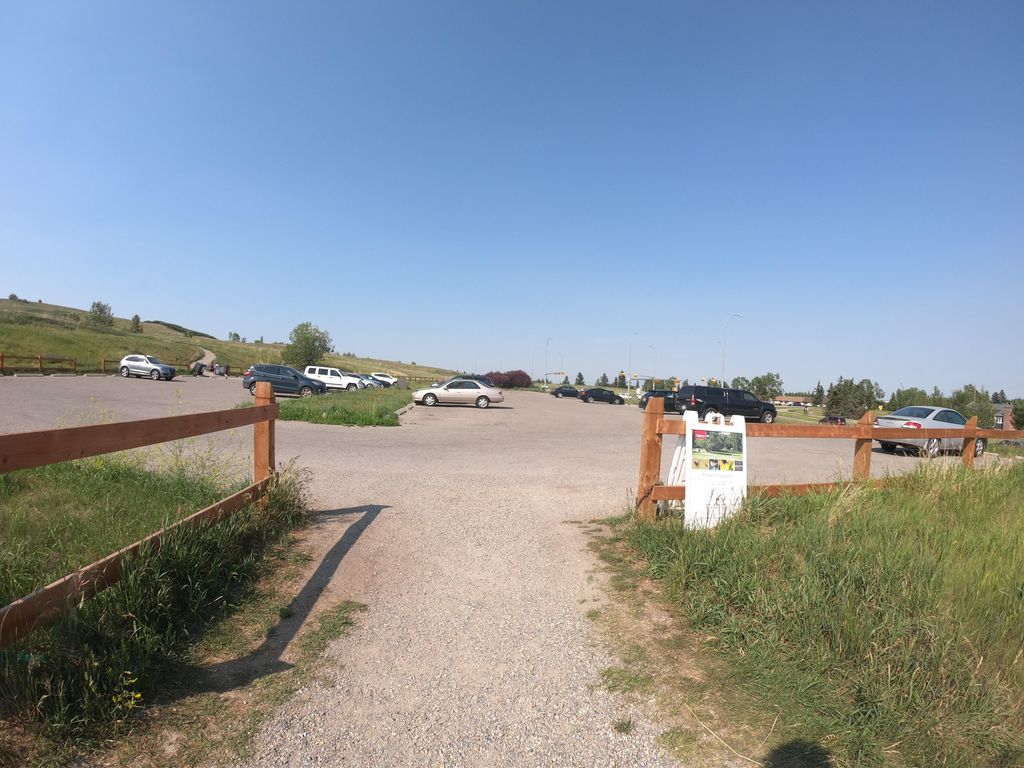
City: calgary